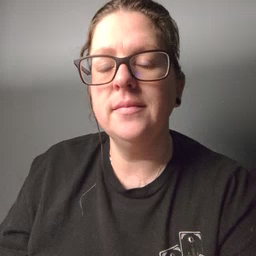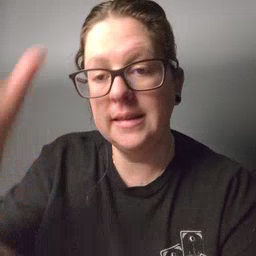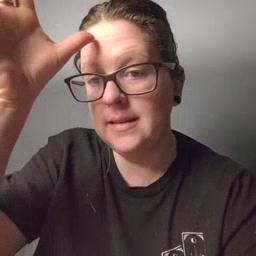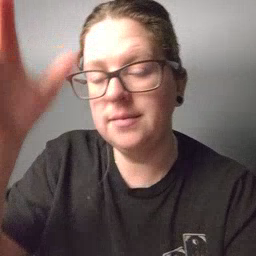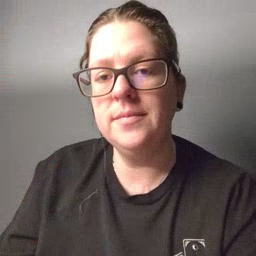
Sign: dad